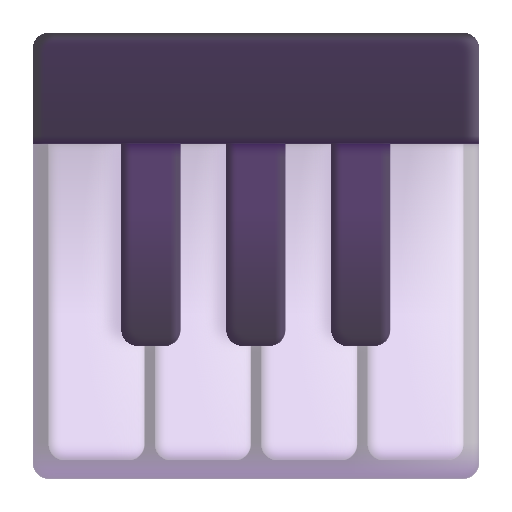
musical keyboard color